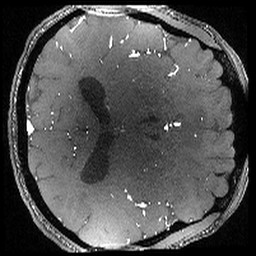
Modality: angio
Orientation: axial
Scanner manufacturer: philips
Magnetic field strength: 7 T
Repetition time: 0.024 s
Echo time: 0.00384 s